Aerial crown-view tile of a tropical tree (Barro Colorado Island, Panama), acquired 20241014:
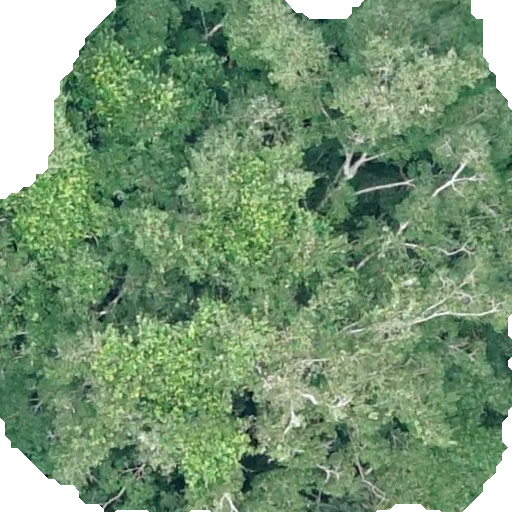
Species: Hura crepitans
GBIF accepted scientific name: Hura crepitans
Crown area: 401.277 m²